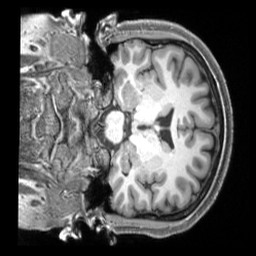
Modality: T1w
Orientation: coronal
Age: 30
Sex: female
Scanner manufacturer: siemens
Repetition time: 2.3 s
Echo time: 0.00229 s